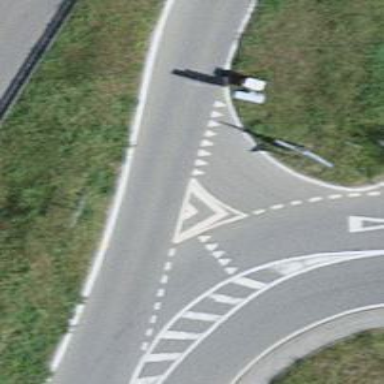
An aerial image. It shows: Road with "give way" sign.